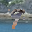
Label: 9